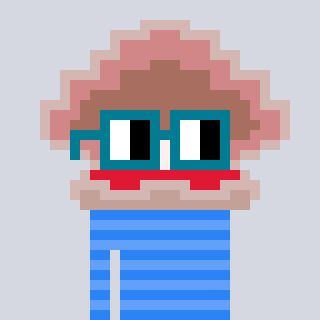
a pixel art character with square dark green glasses, a oyster-shaped head and a blue-colored body on a cool background